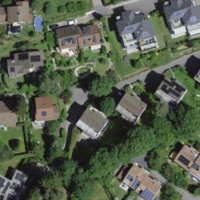
EUNIS habitat code: 55
Species observed at this site:
Hemerocallis fulva